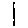
Label: line